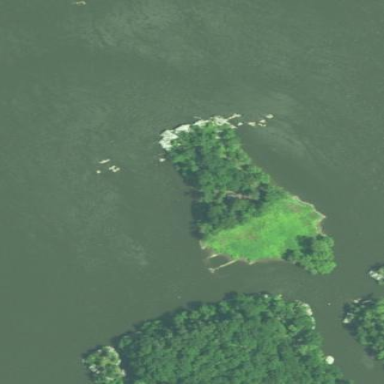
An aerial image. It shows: Islet covered with woodland.